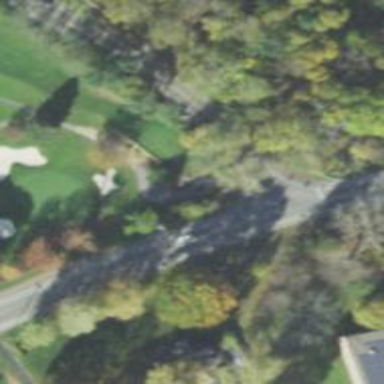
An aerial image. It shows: Pathway for golfing.